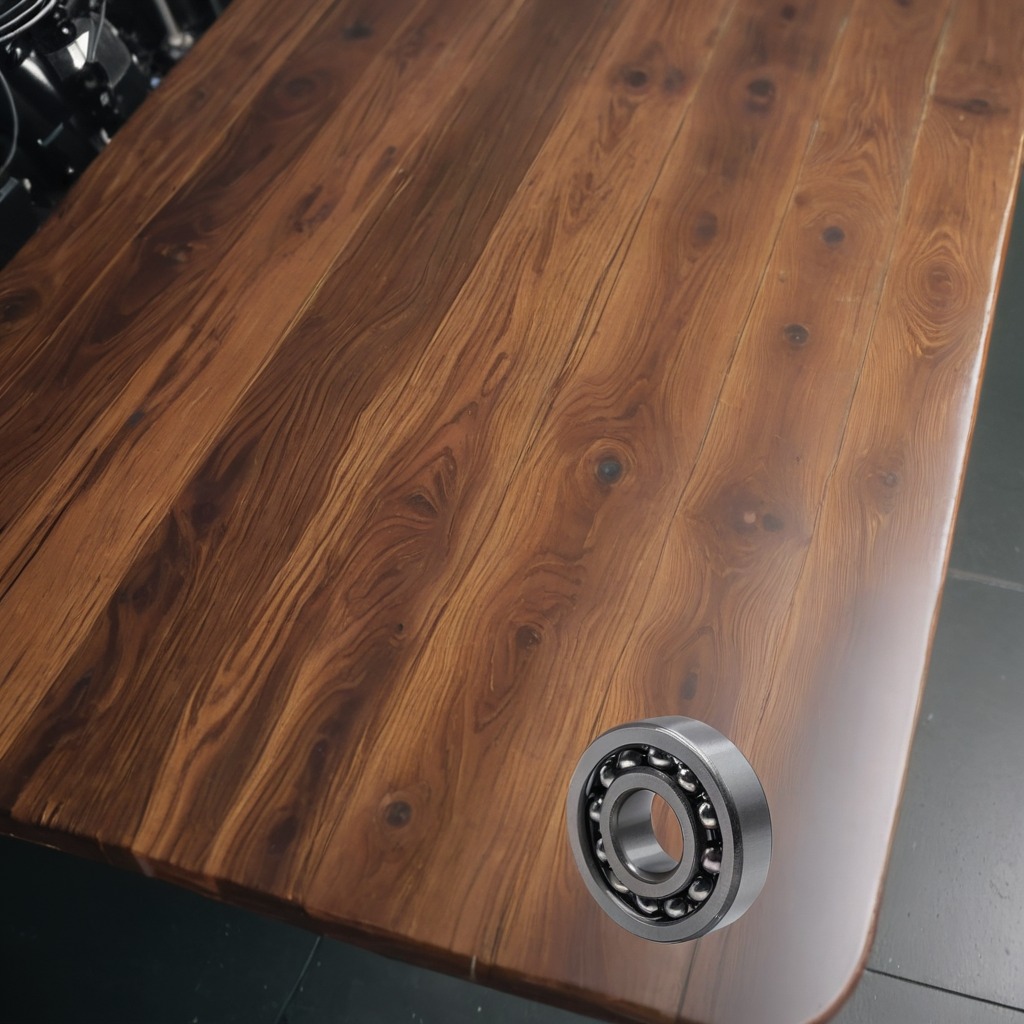
A metal ball bearing is lying on the oil-spilled wooden table in a vintage motorcycle garage.